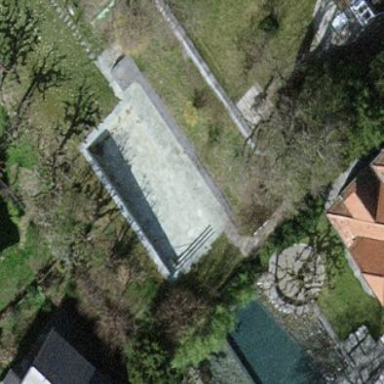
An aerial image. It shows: Swimming pool located in leisure land.